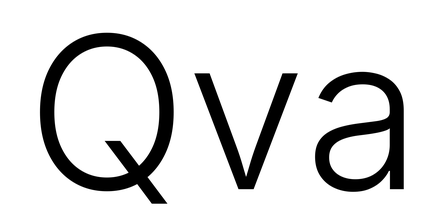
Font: Inter_Light